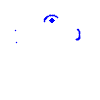
Particle: electron